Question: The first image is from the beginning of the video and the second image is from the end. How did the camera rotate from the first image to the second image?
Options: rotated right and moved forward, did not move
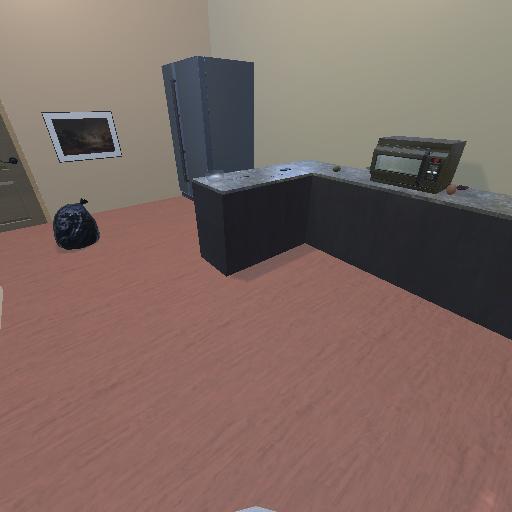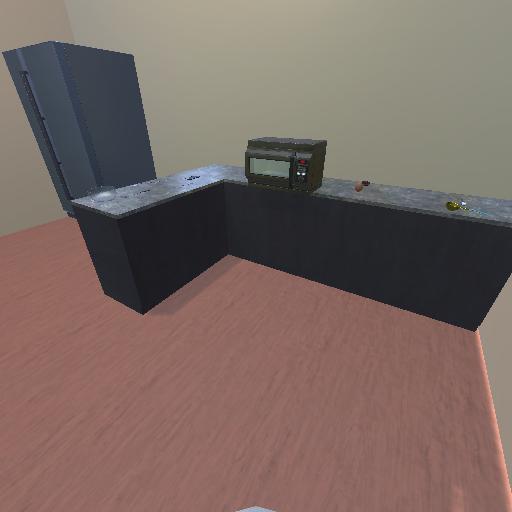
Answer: rotated right and moved forward